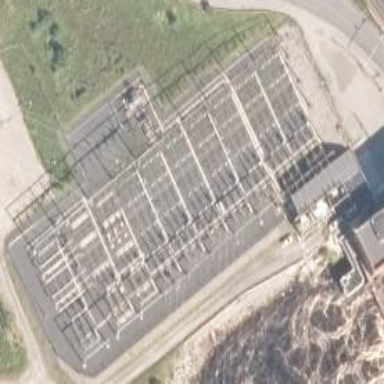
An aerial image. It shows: Transmission level substation.